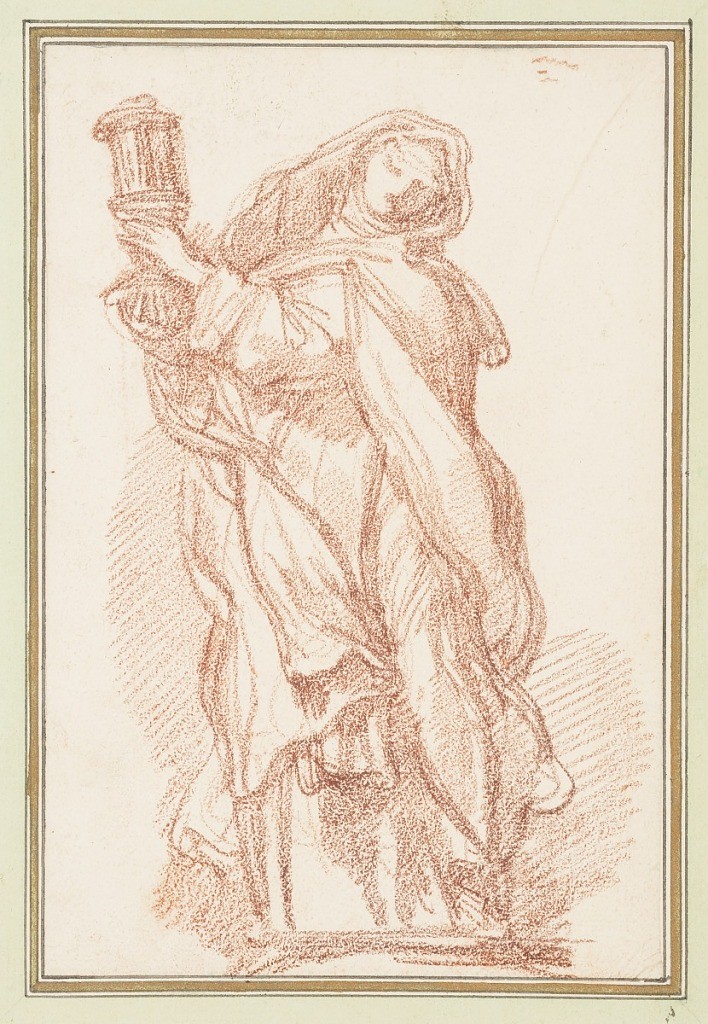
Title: St. Clare on façade of S. Silvestro in Capite
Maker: Giuseppe Mazzoni
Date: ca. 1759–70
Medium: Red chalk on paper
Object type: Drawing
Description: Drawing after statue by Giuseppe Mazzoni of St. Clare on the façade of S. Silvestro in Capite. She wears a nun's habit and holds lantern. She turns her head to her left and looks downward.